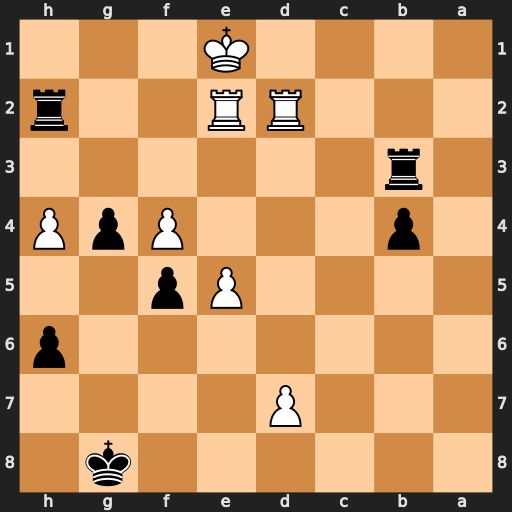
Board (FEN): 6k1/3P4/7p/4Pp2/1p3PpP/1r6/3RR2r/4K3
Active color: b
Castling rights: -
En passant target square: -
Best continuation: Rb1+ Rd1 Rh1+